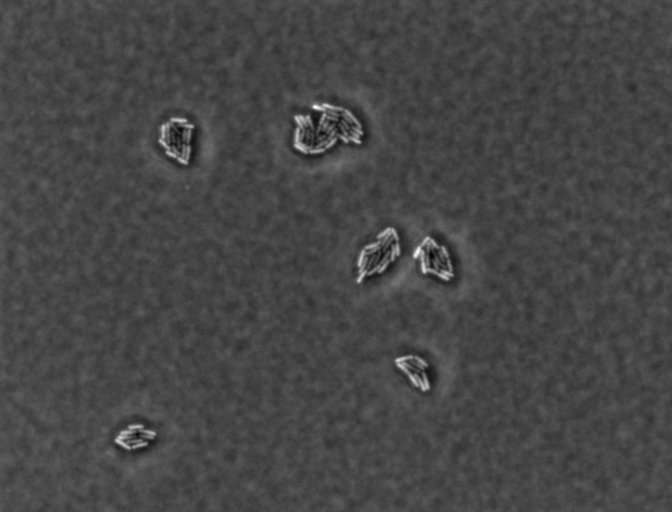
Salmonella enterica Enteritidis